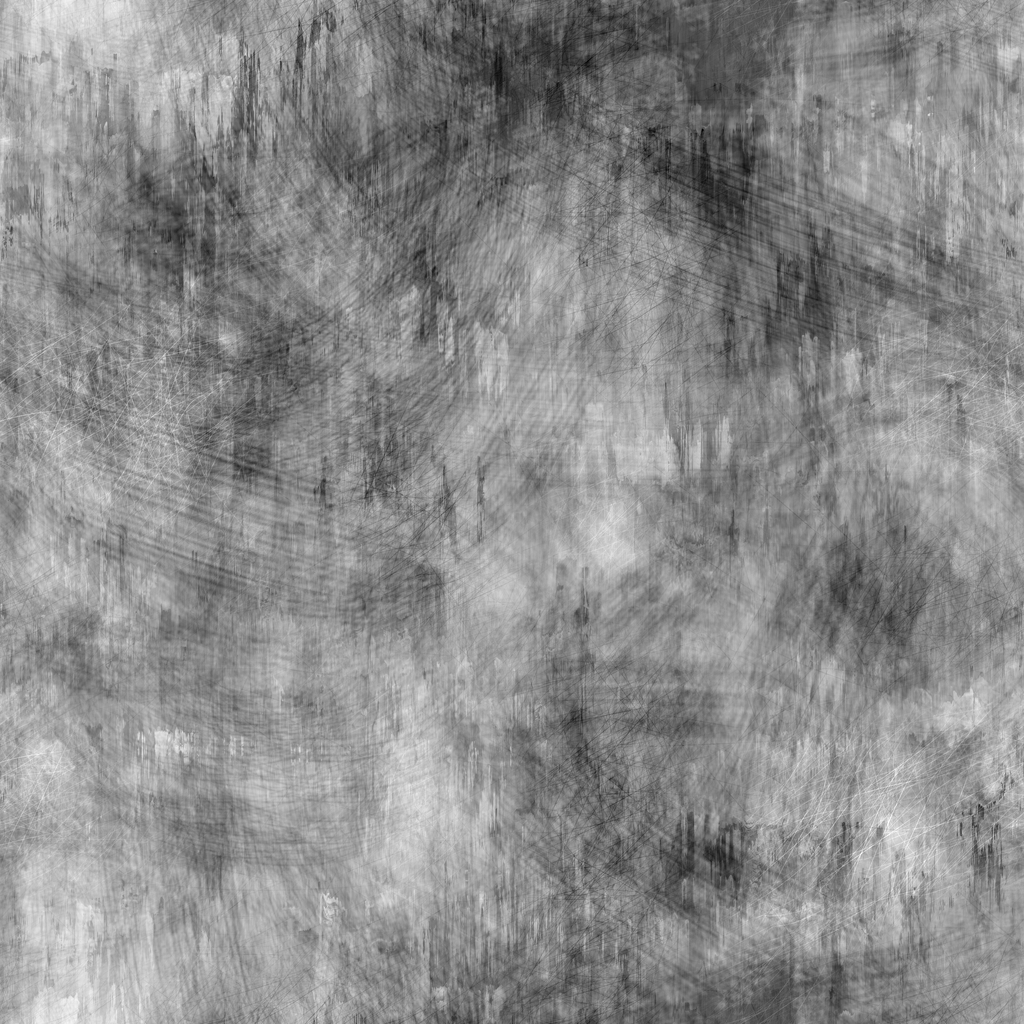
Texture map type: Displacement